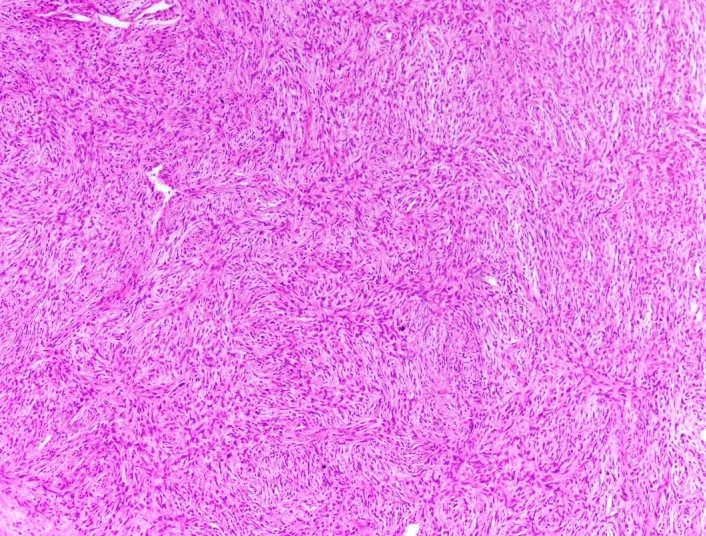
Histopathological features of renal sarcoma demonstrate hypercellular fascicles of spindle cells with elongated, hyperchromatic nuclei, and eosinophilic cytoplasm. Thin, pink, and wavy fibers between the tumor cells are indicative of a sarcoma with fibroblastic differentiation.
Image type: pathology (h&e)